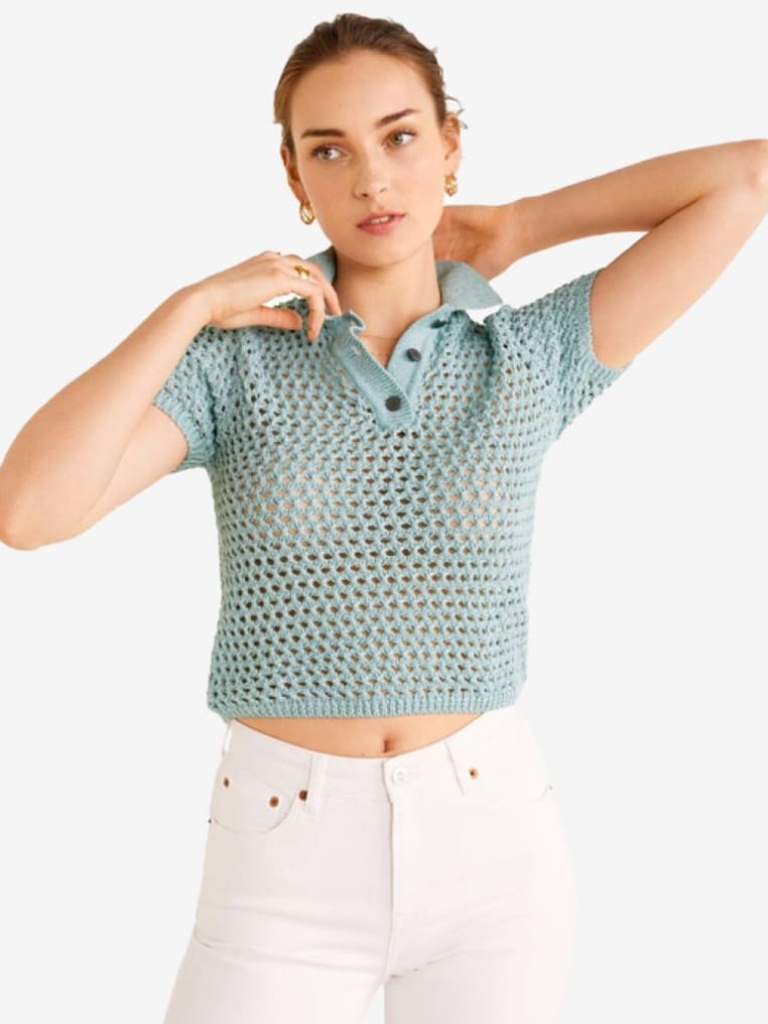
knit relaxed short sleeve hip length Untucked collared polo